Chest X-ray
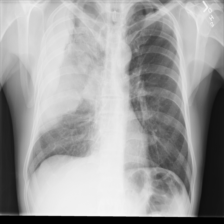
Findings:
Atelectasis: negative
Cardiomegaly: negative
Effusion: negative
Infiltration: negative
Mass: positive
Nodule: negative
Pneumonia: negative
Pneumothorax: negative
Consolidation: negative
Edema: negative
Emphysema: negative
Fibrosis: negative
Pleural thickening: negative
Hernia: negative